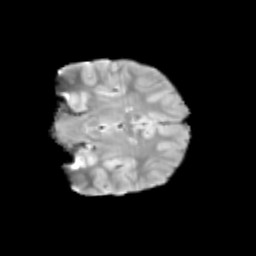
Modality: T2w
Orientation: coronal
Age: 10
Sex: male
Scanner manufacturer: siemens
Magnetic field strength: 3 T
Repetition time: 3.8 s
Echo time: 0.07 s